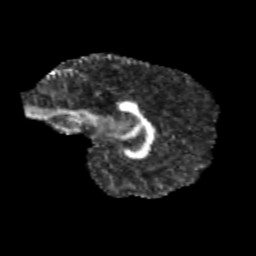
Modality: FA
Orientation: sagittal
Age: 12
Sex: male
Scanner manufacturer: siemens
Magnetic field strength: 3 T
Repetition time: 3.8 s
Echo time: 0.07 s